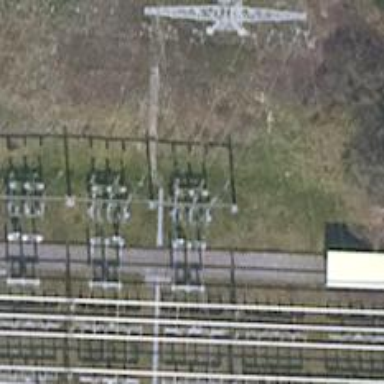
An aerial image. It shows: Power line with three cables.